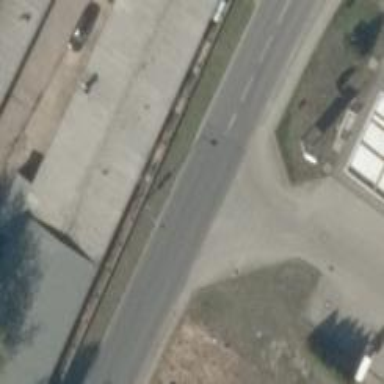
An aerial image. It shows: Tertiary road with asphalt surface.